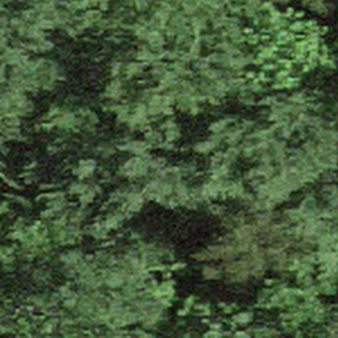
Label: other